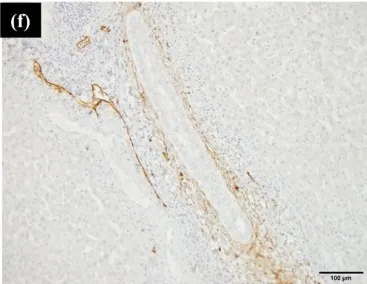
(f) Immunohistological staining using D2-40 antibody showing cancer cells in the lymphatic duct of Glisson 5.
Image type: pathology (immunostaining)